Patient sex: M
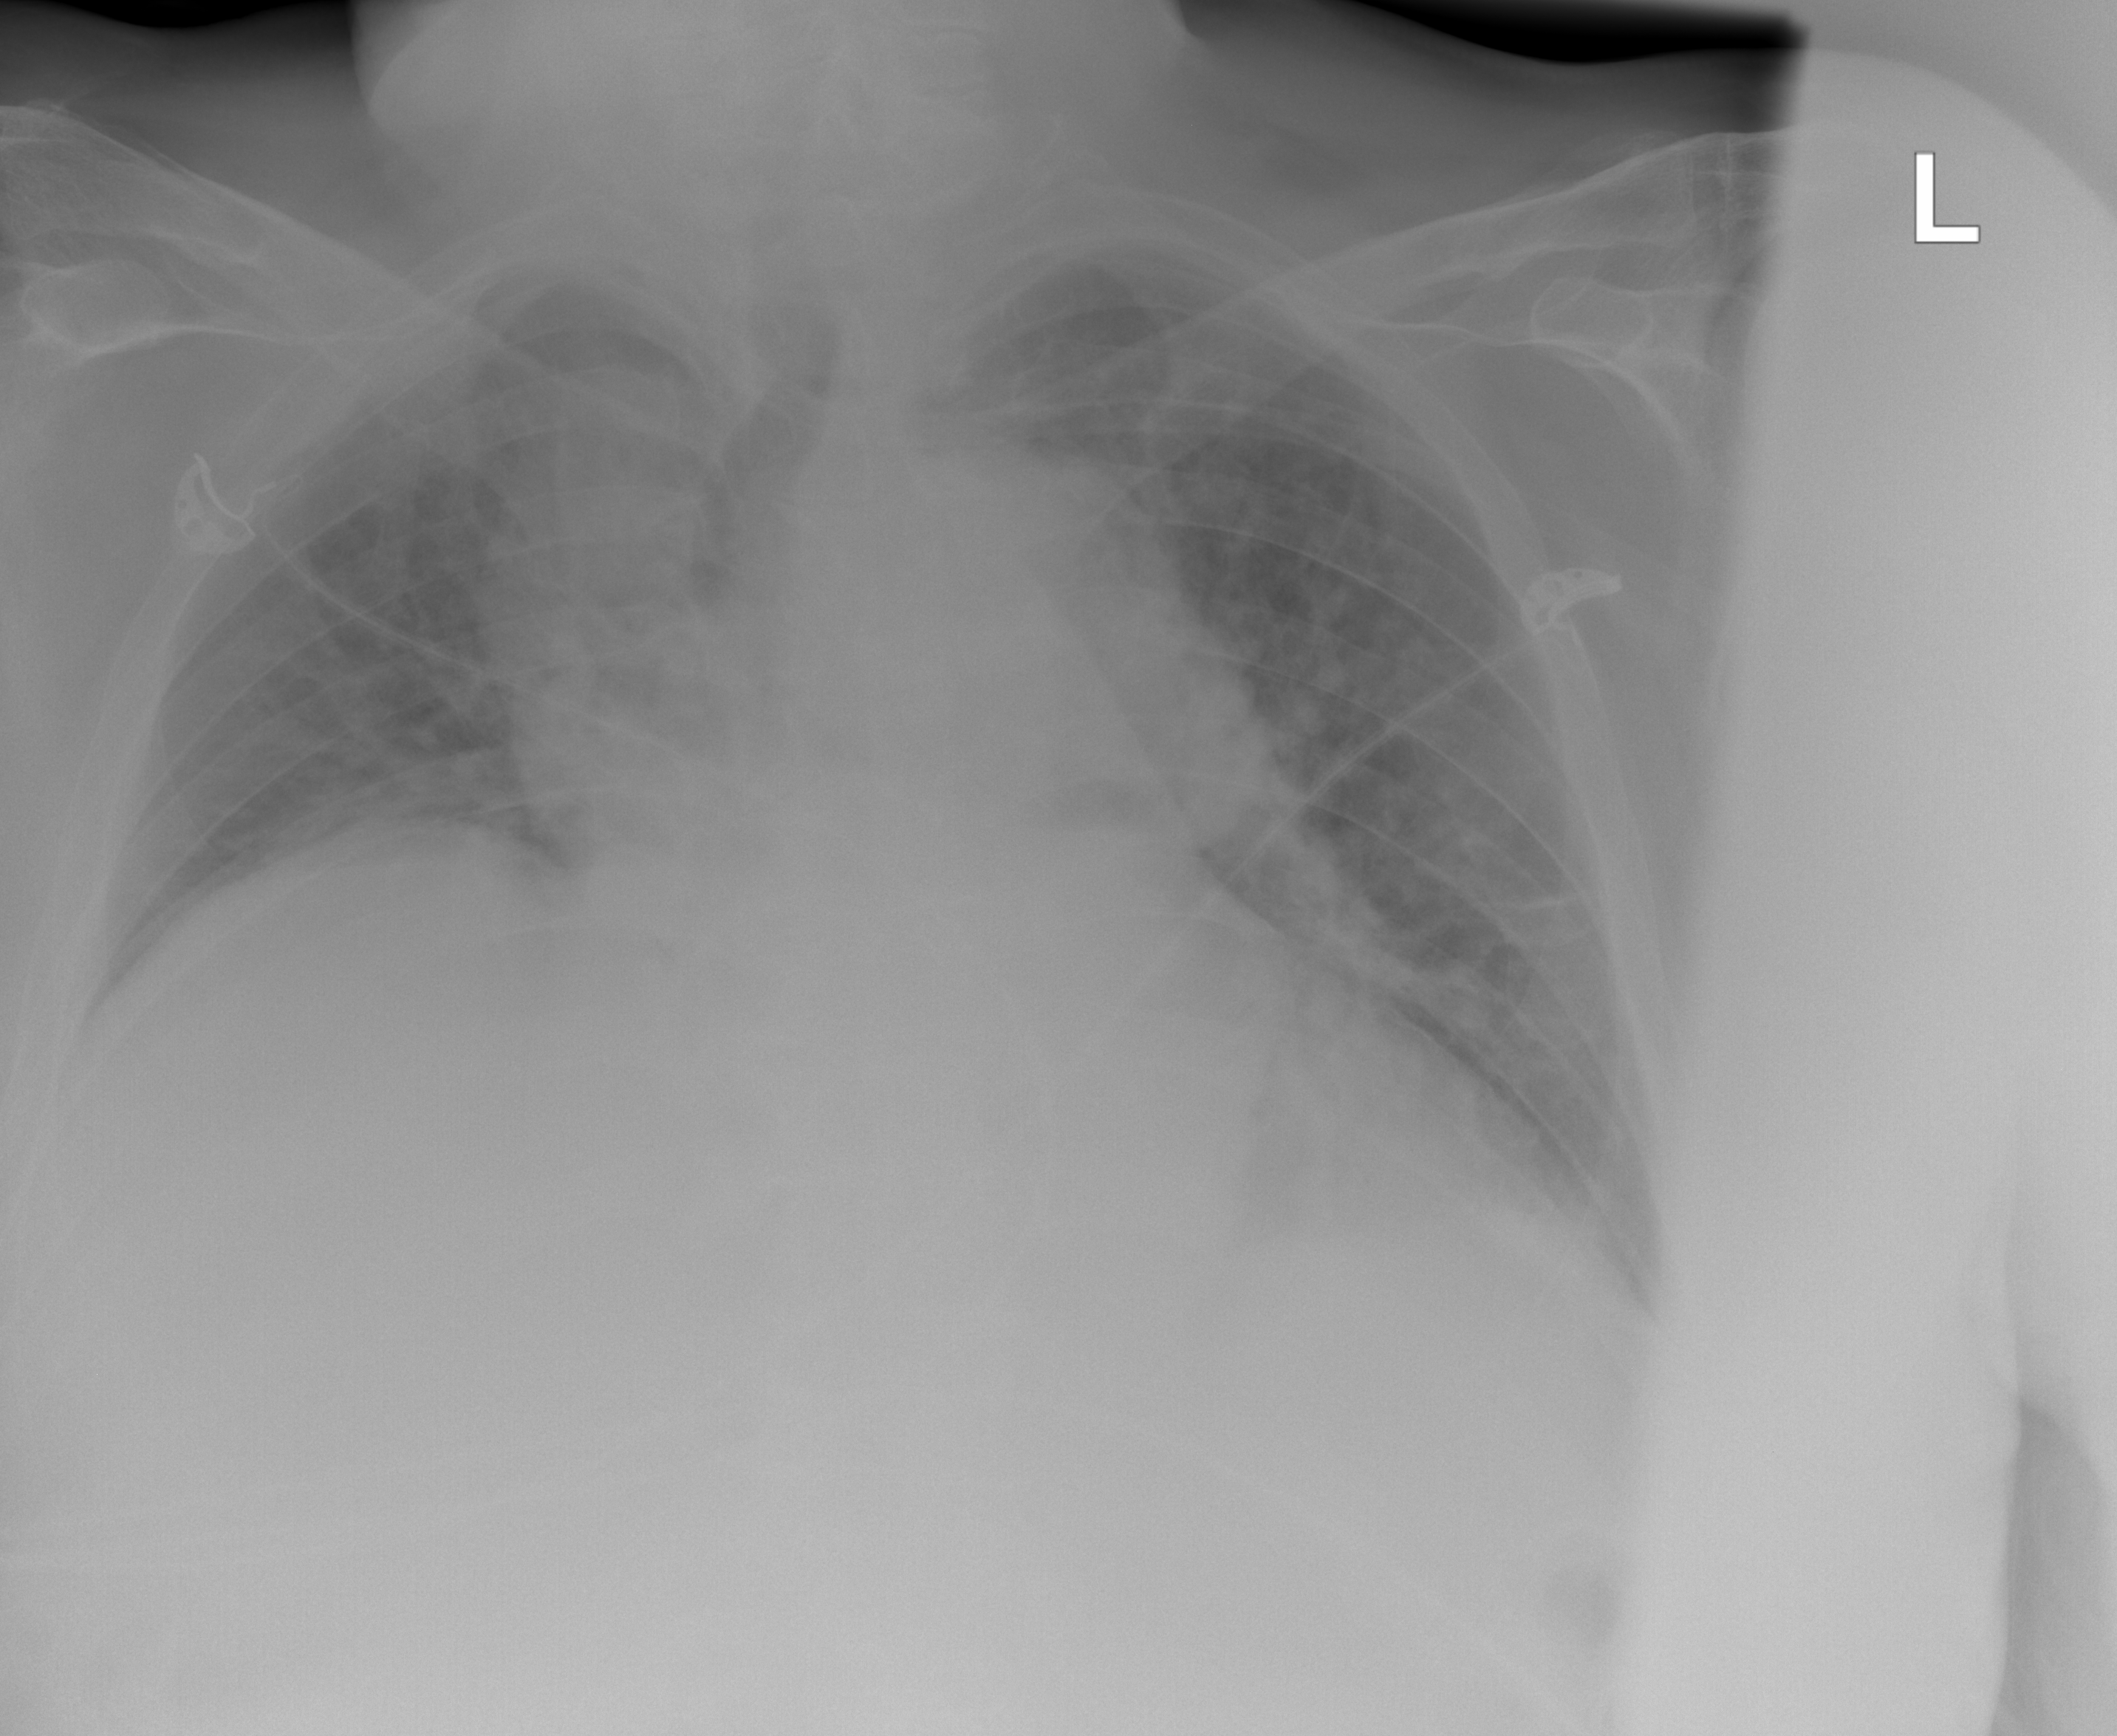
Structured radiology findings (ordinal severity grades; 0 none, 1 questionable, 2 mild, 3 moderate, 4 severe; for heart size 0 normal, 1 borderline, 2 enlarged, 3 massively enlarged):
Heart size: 2
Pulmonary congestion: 3
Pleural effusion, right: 0
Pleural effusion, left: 1
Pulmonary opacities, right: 0
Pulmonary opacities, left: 0
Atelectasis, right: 2
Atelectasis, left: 2